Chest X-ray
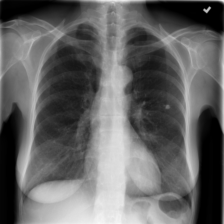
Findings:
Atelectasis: negative
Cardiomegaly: negative
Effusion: negative
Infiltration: negative
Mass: negative
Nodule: negative
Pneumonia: negative
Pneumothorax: negative
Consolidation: negative
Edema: negative
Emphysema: positive
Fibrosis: negative
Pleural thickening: negative
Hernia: negative